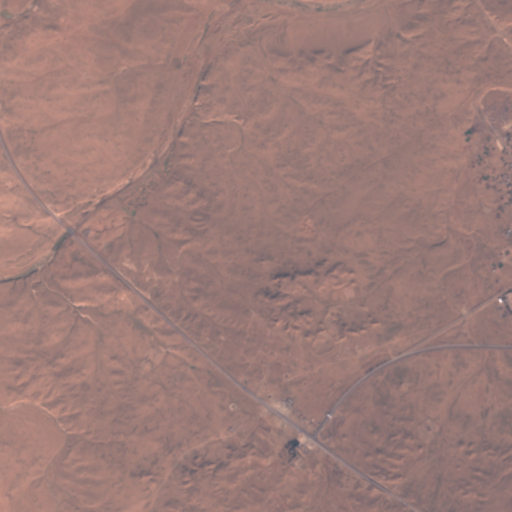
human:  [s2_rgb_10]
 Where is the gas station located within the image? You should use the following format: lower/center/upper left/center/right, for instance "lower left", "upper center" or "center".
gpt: The gas station is located in the lower center of the image.
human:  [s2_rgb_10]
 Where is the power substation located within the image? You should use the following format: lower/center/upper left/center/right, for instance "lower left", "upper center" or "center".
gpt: The power substation is located in the center right of the image.
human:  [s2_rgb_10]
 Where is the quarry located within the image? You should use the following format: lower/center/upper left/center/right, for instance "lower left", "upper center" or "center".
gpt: There is no quarry in the image.